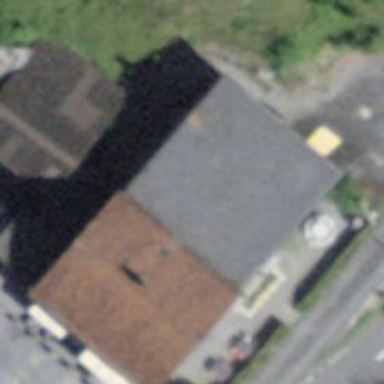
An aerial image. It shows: Restaurant.